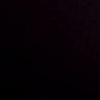
Label: space